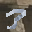
Label: 3